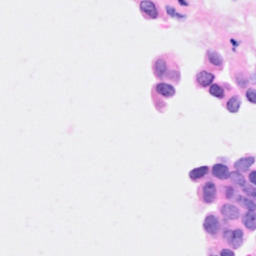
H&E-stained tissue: Breast